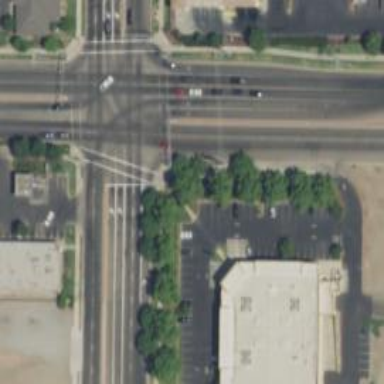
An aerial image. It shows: Crossing on the road with line markings.